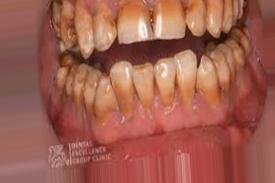
Condition: Tooth Discoloration